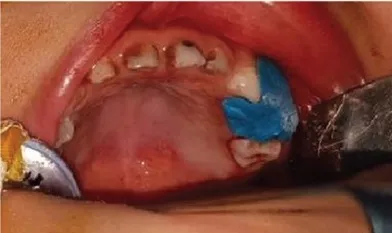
Marsupialization of the cystic cavity. The impression of cyst opening was made with silicone before preparing the obturator (C).
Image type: medical_photograph (oral_photograph)